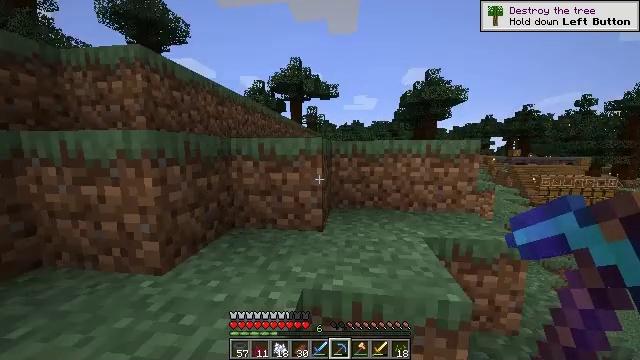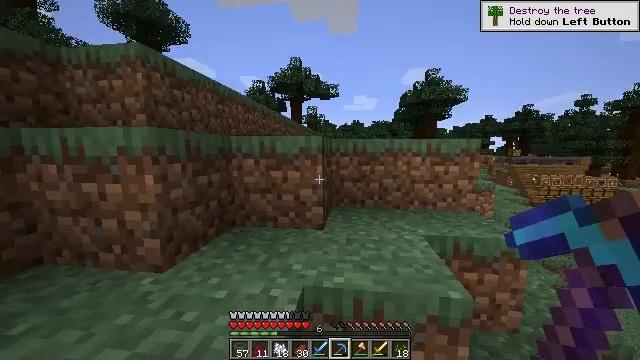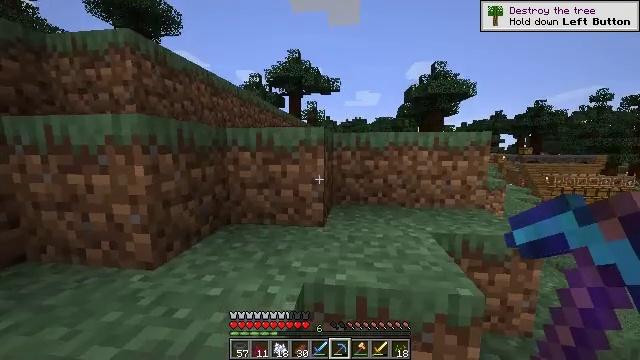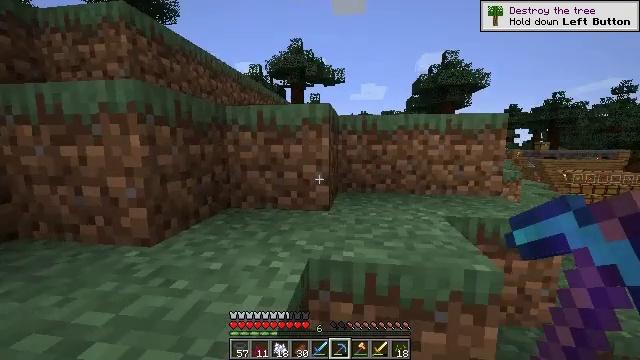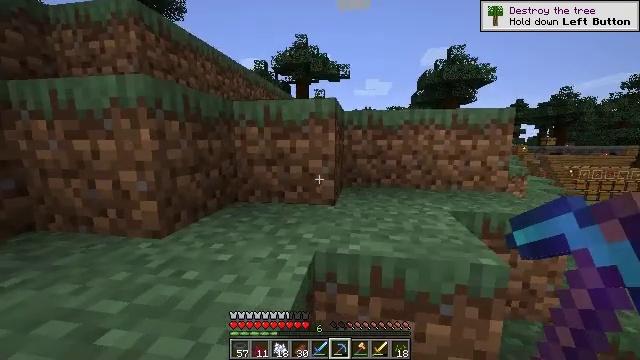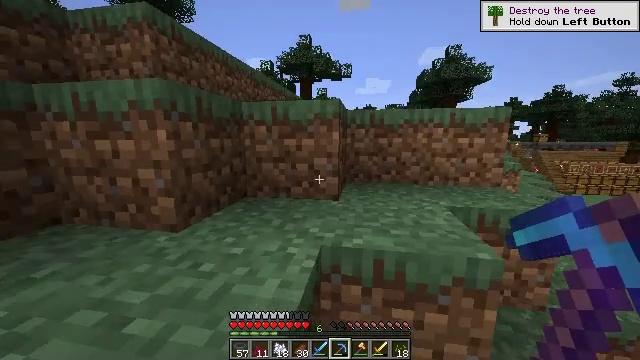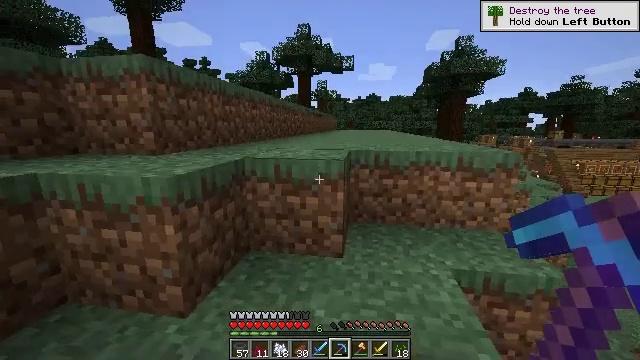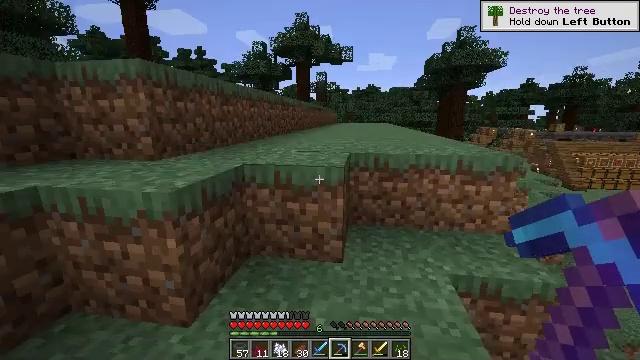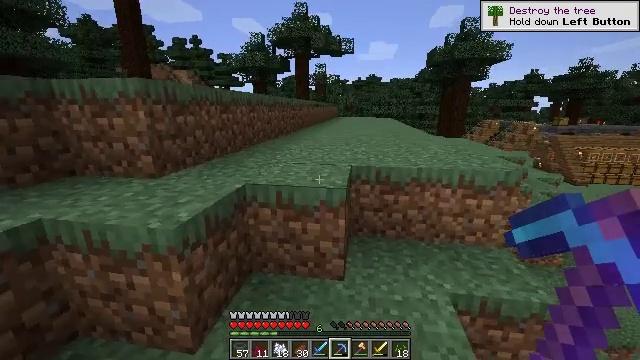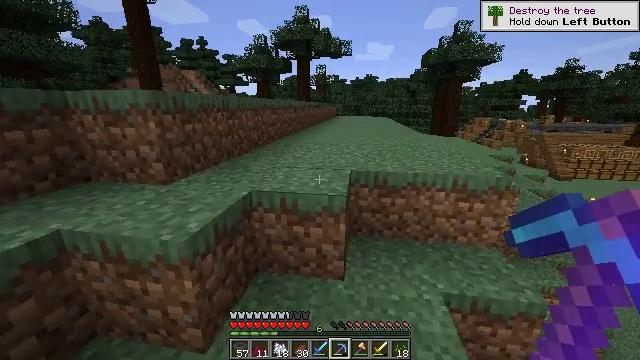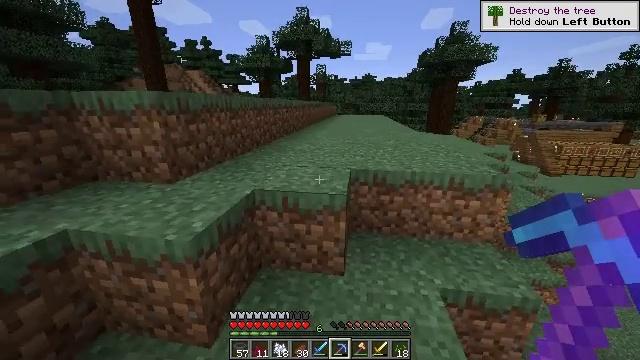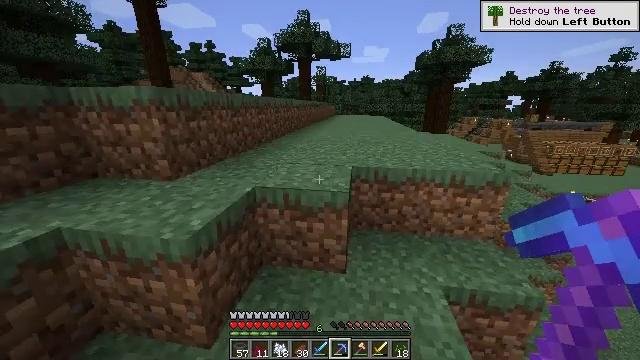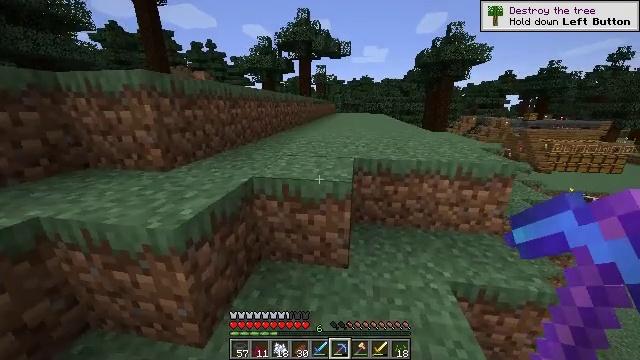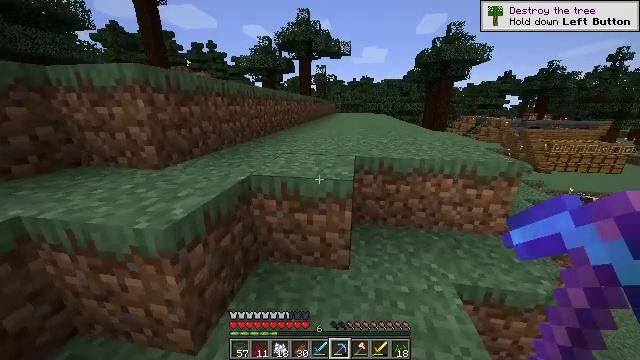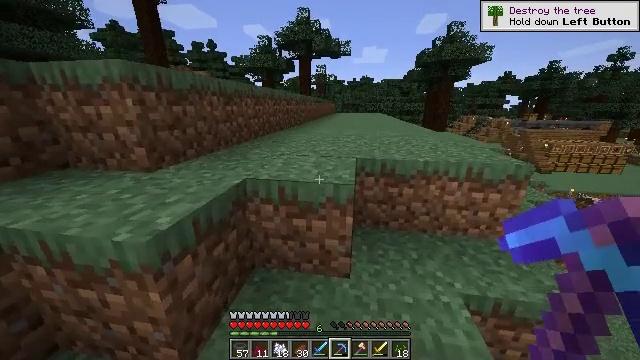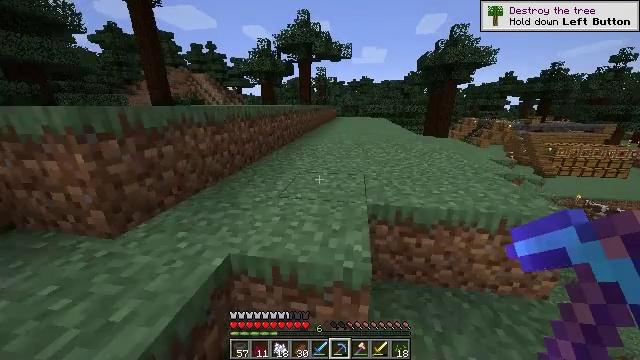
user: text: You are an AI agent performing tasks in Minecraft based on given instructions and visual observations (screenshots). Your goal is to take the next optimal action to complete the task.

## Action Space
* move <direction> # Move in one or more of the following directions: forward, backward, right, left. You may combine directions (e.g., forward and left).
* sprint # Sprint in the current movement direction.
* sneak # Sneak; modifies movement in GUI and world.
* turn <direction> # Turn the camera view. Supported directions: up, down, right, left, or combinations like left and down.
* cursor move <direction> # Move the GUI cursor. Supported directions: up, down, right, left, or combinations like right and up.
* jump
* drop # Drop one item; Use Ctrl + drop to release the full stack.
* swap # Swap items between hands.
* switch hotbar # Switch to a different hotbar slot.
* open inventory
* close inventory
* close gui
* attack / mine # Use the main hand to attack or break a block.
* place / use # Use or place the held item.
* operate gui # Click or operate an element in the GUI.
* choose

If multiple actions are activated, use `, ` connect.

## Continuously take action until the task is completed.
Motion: motion action
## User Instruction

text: Punch the spruce leaves to get saplings.
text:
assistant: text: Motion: move forward, jump
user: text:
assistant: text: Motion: move forward, jump
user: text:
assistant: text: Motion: move forward, jump
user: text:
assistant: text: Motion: move forward, turn left and down, jump
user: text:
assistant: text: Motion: move forward, turn down, jump
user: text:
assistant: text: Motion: move forward, sprint, turn down, jump
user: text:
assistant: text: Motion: move forward, sprint, turn down, jump
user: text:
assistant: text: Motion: move forward, sprint, turn down, jump
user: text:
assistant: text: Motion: move forward, sprint, turn down, jump
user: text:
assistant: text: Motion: move forward, sprint, turn down, jump
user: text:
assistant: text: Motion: move forward, jump
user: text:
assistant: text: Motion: move forward, jump
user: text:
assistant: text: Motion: move forward, jump
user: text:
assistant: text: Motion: move forward, jump
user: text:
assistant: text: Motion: move forward, jump
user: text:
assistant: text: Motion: move forward, jump
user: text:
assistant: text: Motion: move forward, jump
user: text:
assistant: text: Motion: move forward, jump
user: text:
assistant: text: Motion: move forward, sprint, jump
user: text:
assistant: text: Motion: move forward, sprint, jump
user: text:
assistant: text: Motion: move forward, sprint, jump
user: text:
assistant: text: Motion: move forward, sprint, jump
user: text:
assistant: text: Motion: move forward, sprint, jump
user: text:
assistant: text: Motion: move forward, jump
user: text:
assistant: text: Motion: move forward, jump
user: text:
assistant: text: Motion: move forward, jump
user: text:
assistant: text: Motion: move forward, jump
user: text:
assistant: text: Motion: move forward, jump
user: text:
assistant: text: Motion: move forward, turn left, jump
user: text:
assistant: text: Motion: move forward, turn left and up, jump